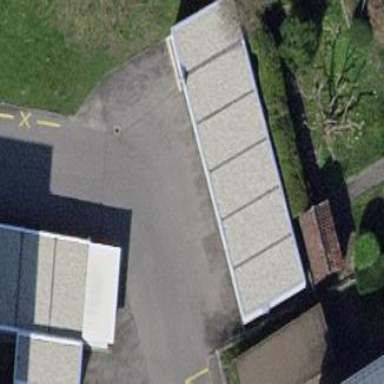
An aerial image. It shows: Group of garages.